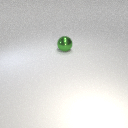
large green metal sphere